Interaction volume radius: 5 \u00c5
Interaction volume height: 25 \u00c5
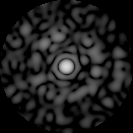
Disorder parameter: 0.8386